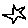
Label: star